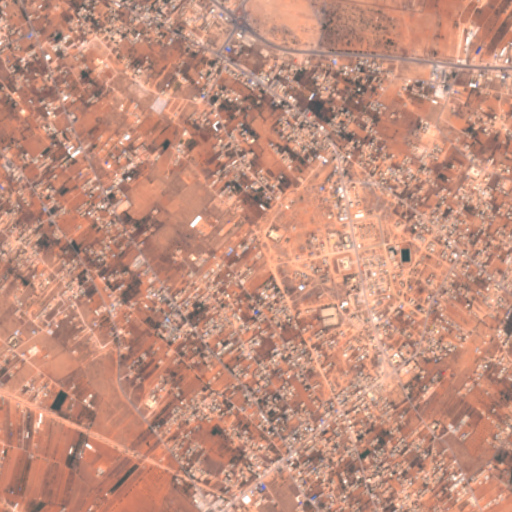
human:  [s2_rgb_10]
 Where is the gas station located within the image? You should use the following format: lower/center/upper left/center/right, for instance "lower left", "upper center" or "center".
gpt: The gas station is located in the center right of the image.
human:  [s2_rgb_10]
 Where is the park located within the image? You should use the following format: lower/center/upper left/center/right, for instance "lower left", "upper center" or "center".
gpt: The park is located in the center right of the image.
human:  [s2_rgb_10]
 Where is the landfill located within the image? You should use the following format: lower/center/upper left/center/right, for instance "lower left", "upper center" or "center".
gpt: There is no landfill in the image.